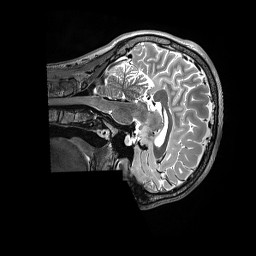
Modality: T2w
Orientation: sagittal
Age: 19
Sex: male
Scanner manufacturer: siemens
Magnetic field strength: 3 T
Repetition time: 3.2 s
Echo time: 0.564 s